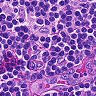
Metastatic tissue present: no